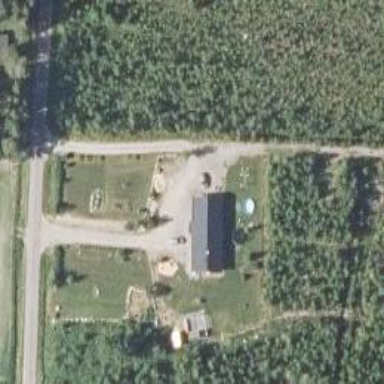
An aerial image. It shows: Driveway.